Question: I'm having problems with QTextEdit not shrinking below certain size. To be more precise. I have a widget with horizontal layout. This widget has two children, another container widgets. Each of this child widgets contain more or less the same elements (labels, QLineEdits, buttons,...). The only difference is, that the right container widget also has QTextEdit elements, right next to each other in another horizontal layout.
When the window is big enough, everything is positioned and sized correctly. The two container widget take 1/2 of the window each and the two QTextEdits take roughly 1/4 of the window each, all aligned properly. However, when the window gets small enough, the QTextEdits refuse to downsize, they keep constant width - breaking the proper alignment of the elements.
Have anyone ever encountered it? Do you know how to make the QTextEdits get smaller bellow the artificial threshold?
I was playing around with minimum size, various size policies. I've also looked into the Qt source of QTextEdit, QTextControl and QTextDocument to find some magical fixed minimal width to no success.
Attaching picture demonstrating the issue in Qt Designer

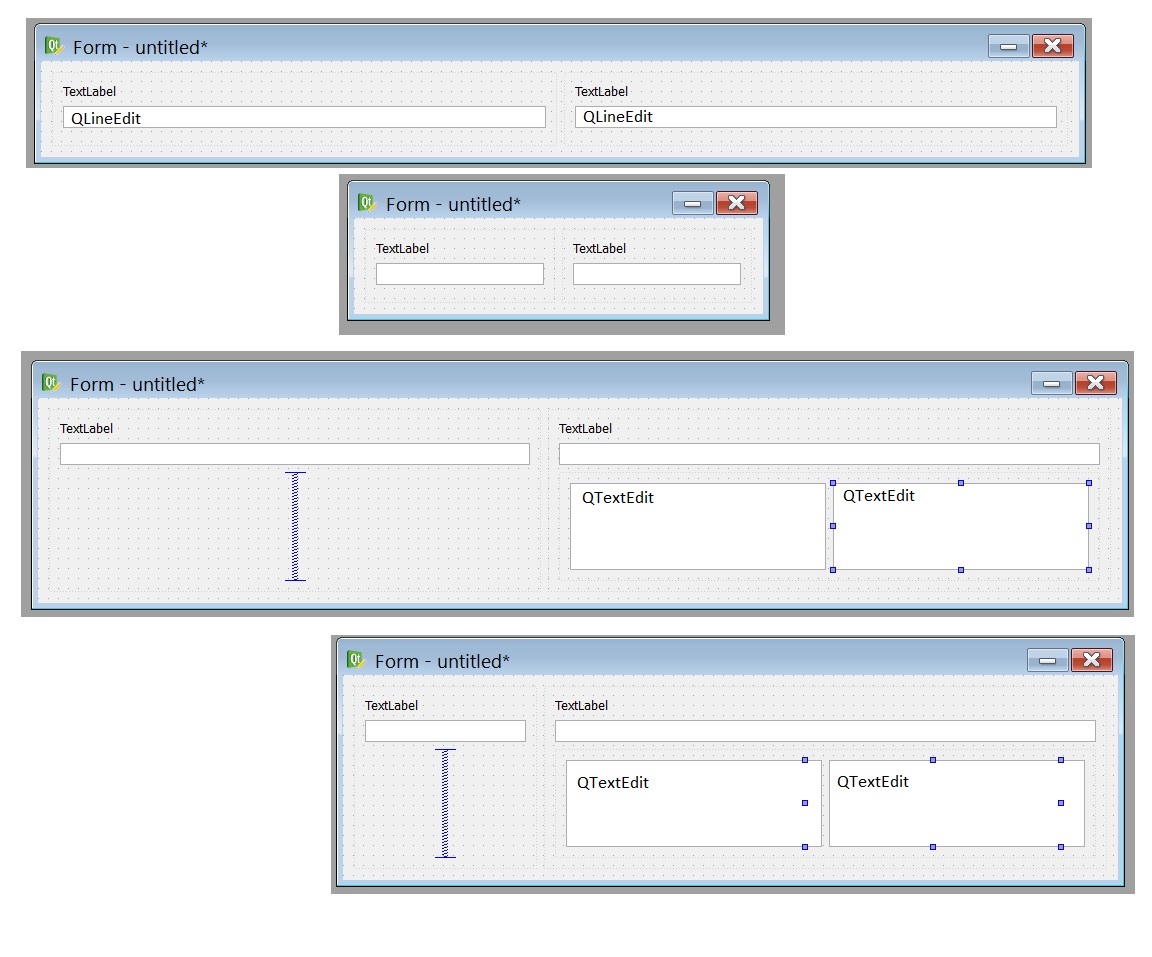
Answer: The trick is to set the minimum width of the QTextEdits to 0 (zero) and change the horizontal size policy to Ignored.